Question: I find the new auto layout feature in Xcode quite useful. However Xcode always displays the auto layout constraints as blue guide lines. This is sometimes annoying because these guides are displayed at the centers and edges of the views right where also the resize handles are.

So sometimes I can't resize a view by dragging the handles because I just can't grab them. A click will always select the blue constraint guide line. (And I have to resize using the size inspector).
Is there a way to (temporarily) hide these constraint guides?
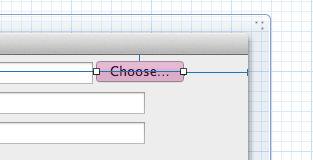
Answer: This is fixed in Xcode 4.5.2
To completely turn the new layout system off, just uncheck "Use Auto Layout" in the File Inspector: